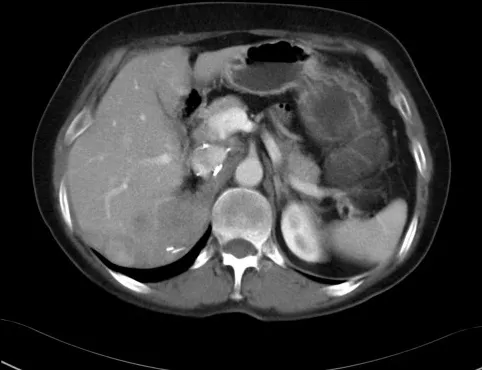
Metastatic spread of pheochromocytoma in abdominal CT.
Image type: radiology (ct)